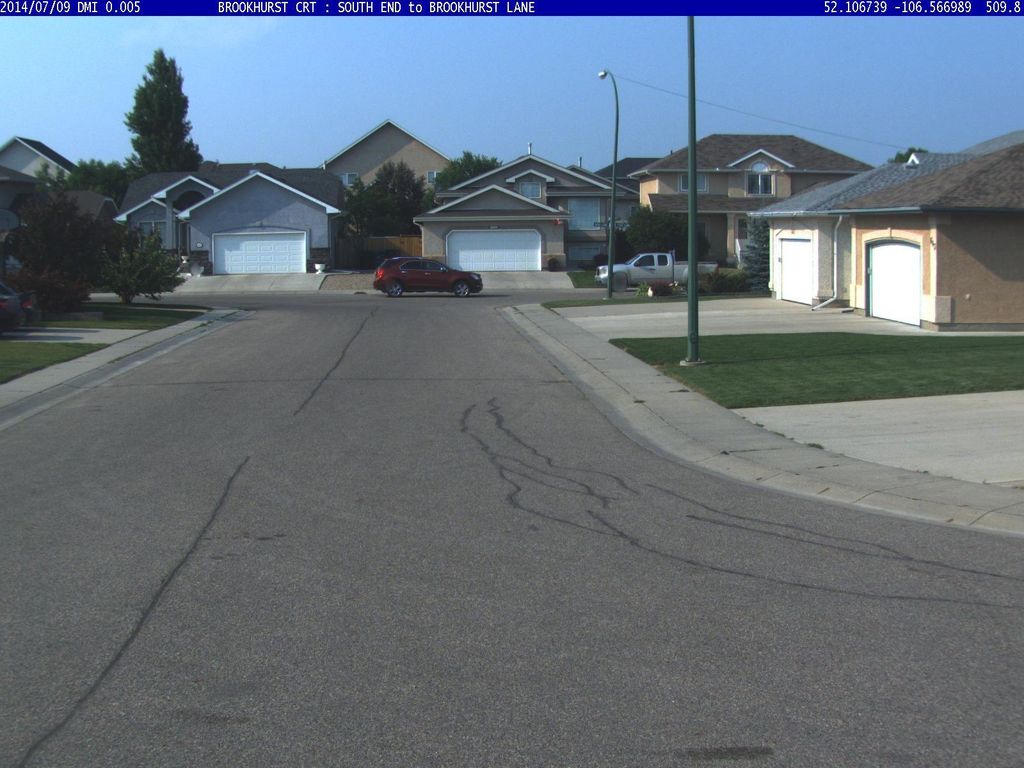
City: saskatoon